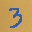
Label: 3